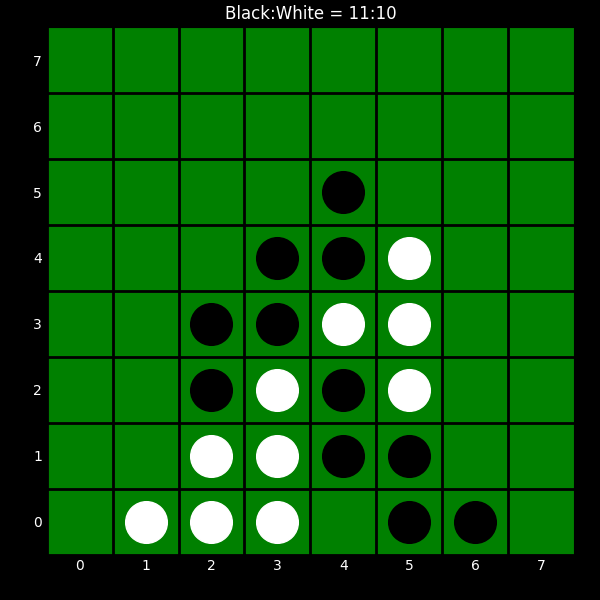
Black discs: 11
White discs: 10